Brain MRI, t2w sequence, axial 2D slice.
Patient: age 50, sex F, weight 78 kg, height 1.78 m
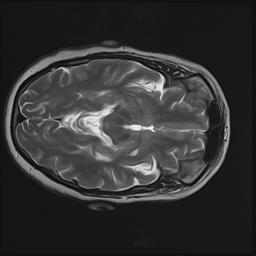